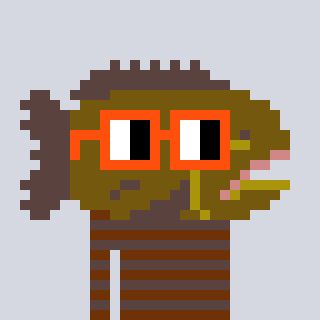
a pixel art character with square orange glasses, a grouper-shaped head and a darkbrown-colored body on a cool background